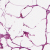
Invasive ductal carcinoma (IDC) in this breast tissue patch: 0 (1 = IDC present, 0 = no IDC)